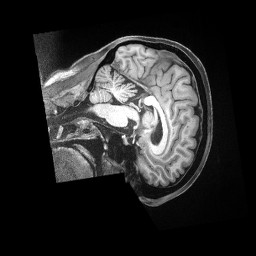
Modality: T1w
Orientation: sagittal
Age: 53
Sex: female
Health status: ill
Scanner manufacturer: siemens
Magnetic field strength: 3 T
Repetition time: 2.5 s
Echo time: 0.00181 s